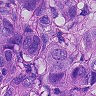
Metastatic tissue present: yes